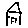
Label: house